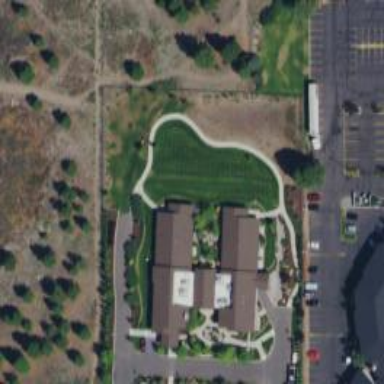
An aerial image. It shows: Healthcare building designated as hospice.